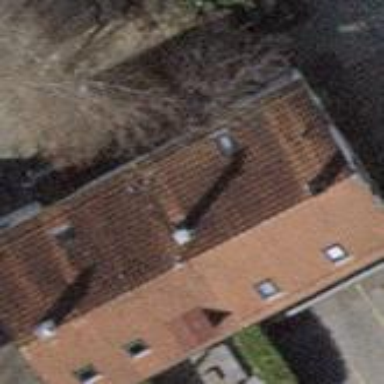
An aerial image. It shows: Semidetached house with gabled roof.